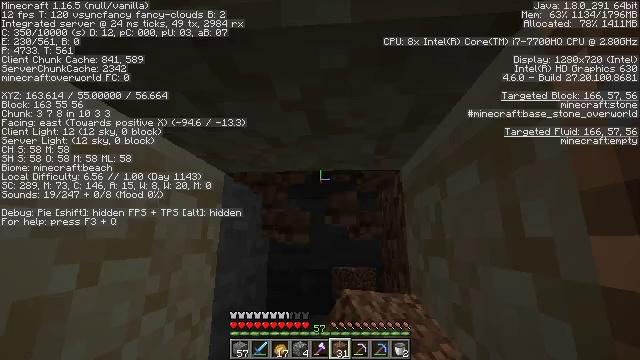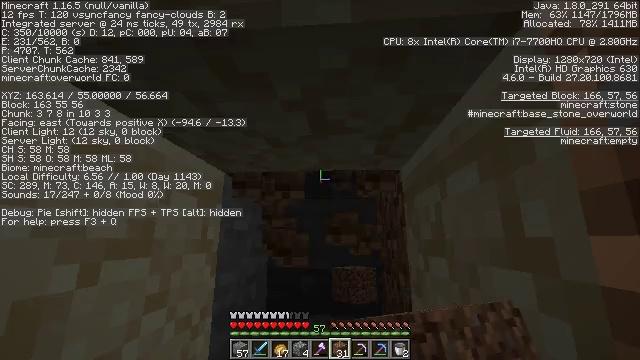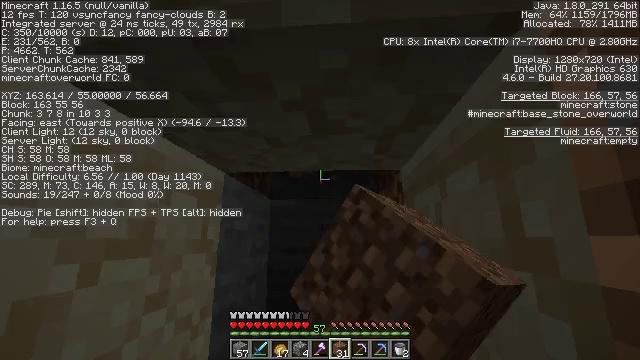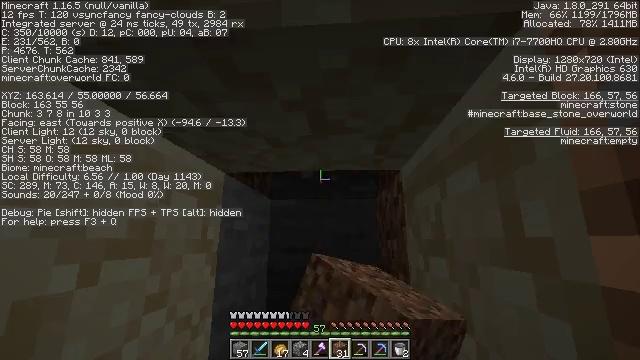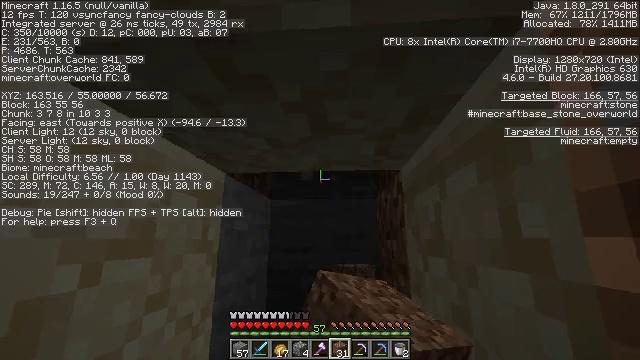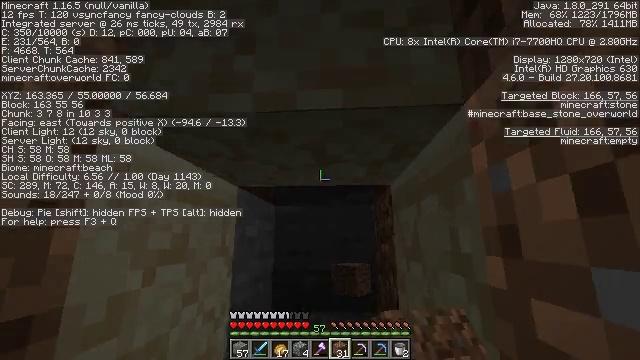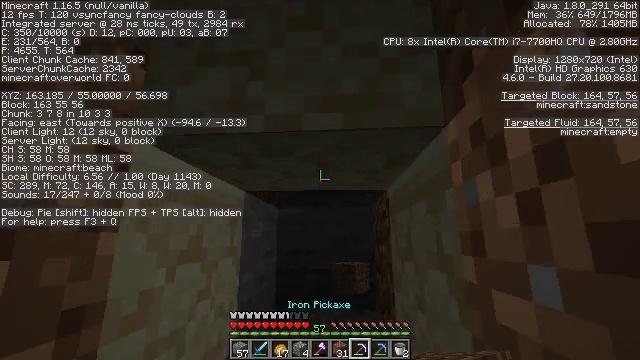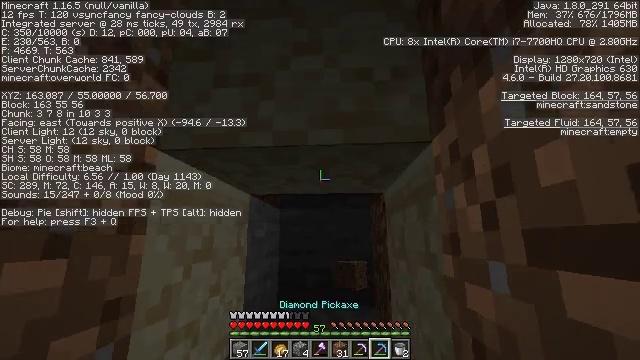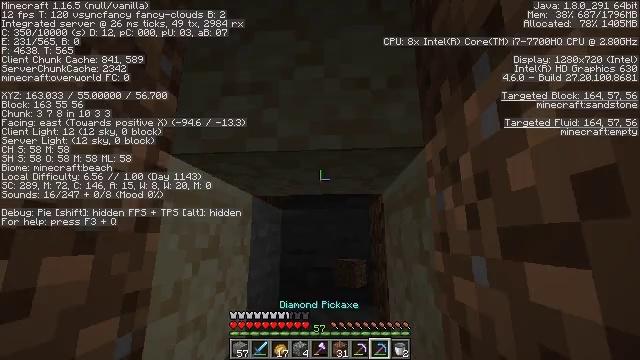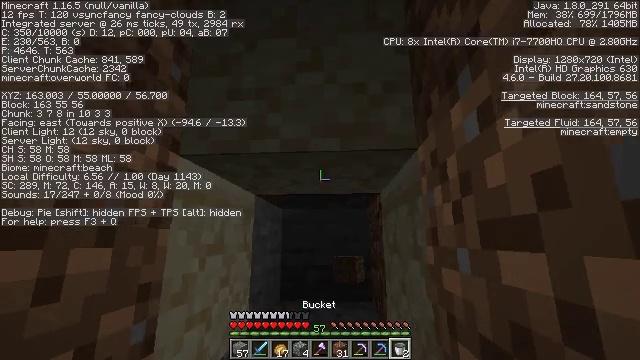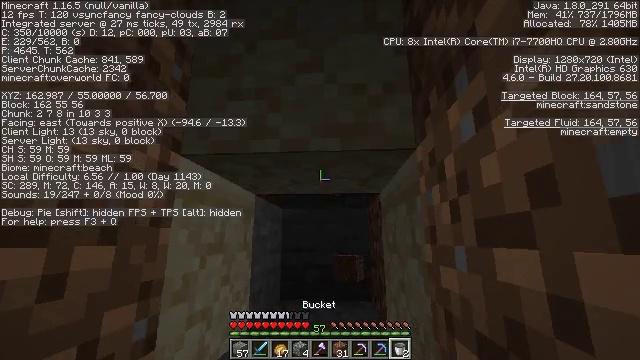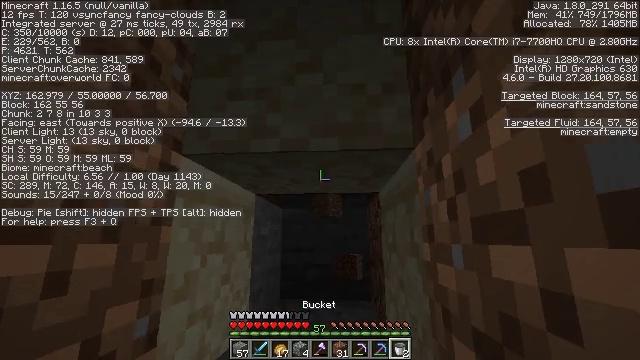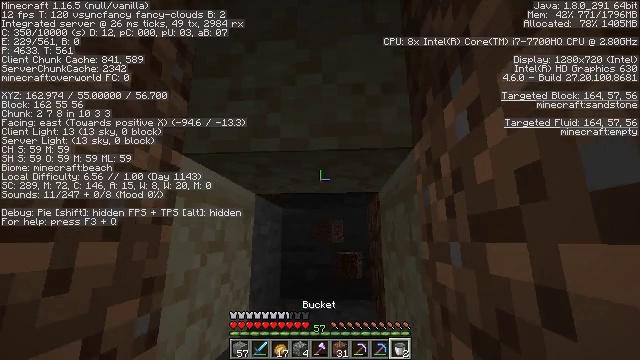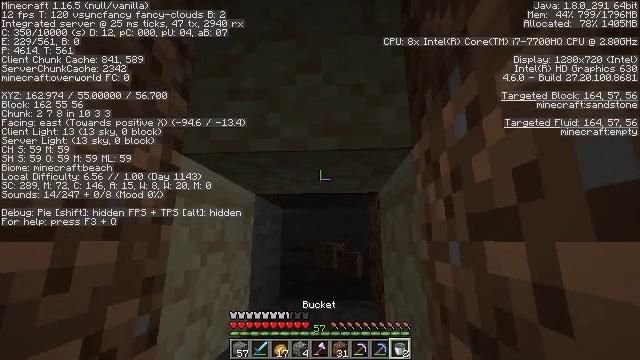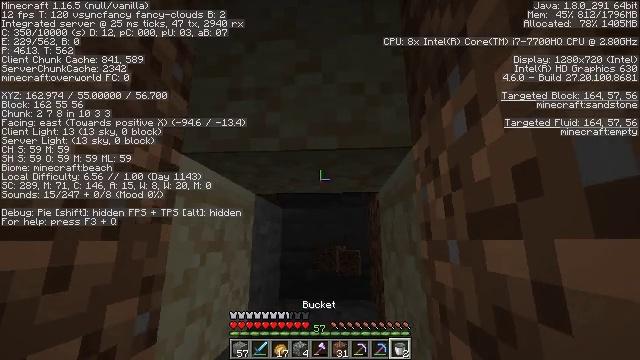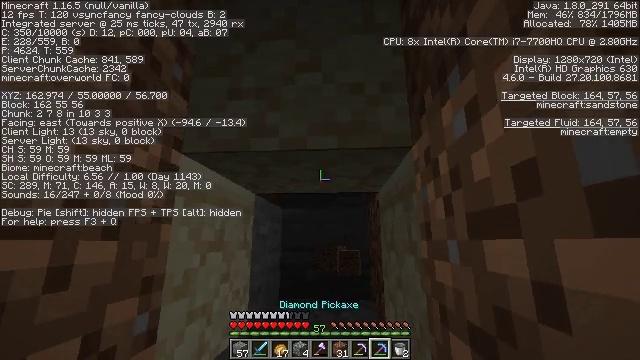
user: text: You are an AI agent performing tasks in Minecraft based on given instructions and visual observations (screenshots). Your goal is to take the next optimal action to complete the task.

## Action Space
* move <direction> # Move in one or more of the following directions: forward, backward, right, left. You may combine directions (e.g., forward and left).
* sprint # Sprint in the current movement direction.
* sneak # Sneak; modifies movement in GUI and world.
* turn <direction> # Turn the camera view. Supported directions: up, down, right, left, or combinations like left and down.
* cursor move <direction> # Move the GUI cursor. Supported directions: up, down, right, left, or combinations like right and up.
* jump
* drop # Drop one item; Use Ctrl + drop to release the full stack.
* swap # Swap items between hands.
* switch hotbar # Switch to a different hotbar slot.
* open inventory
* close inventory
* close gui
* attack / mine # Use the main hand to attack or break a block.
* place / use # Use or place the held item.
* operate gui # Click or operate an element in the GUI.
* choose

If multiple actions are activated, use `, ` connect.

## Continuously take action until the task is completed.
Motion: motion action
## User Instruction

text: Mine the sandstone block.
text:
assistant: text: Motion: attack / mine
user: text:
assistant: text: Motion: no_op
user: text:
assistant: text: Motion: no_op
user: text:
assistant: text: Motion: move back
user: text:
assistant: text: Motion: move back
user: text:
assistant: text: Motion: move back
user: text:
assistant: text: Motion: no_op
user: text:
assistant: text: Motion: no_op
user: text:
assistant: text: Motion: no_op
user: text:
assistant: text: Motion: no_op
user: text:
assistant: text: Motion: no_op
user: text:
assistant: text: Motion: no_op
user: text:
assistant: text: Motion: no_op
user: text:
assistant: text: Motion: no_op
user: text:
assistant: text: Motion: no_op
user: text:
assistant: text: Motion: no_op
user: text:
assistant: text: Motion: no_op
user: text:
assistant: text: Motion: turn up
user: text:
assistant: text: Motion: turn up
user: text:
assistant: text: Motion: no_op
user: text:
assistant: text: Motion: attack / mine
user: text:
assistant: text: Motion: attack / mine
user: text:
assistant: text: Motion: attack / mine
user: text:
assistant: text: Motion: turn down, attack / mine
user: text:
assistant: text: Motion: turn down, attack / mine
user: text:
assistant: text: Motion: attack / mine